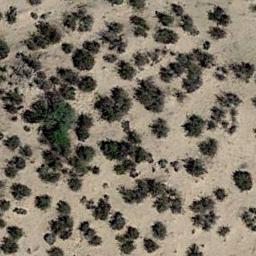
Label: chaparral